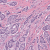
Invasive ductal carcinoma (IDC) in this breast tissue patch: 1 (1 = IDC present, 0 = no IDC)